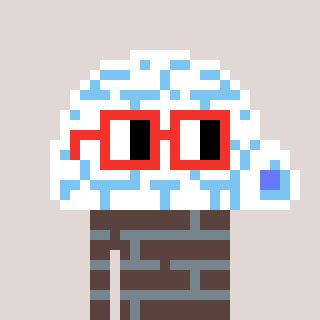
a pixel art character with square red glasses, a igloo-shaped head and a darkbrown-colored body on a warm background